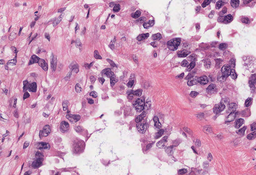
Tumor epithelial tissue: yes
Tumor-associated stroma tissue: yes
Normal tissue: no